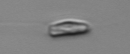
Label: Chrysochromulina